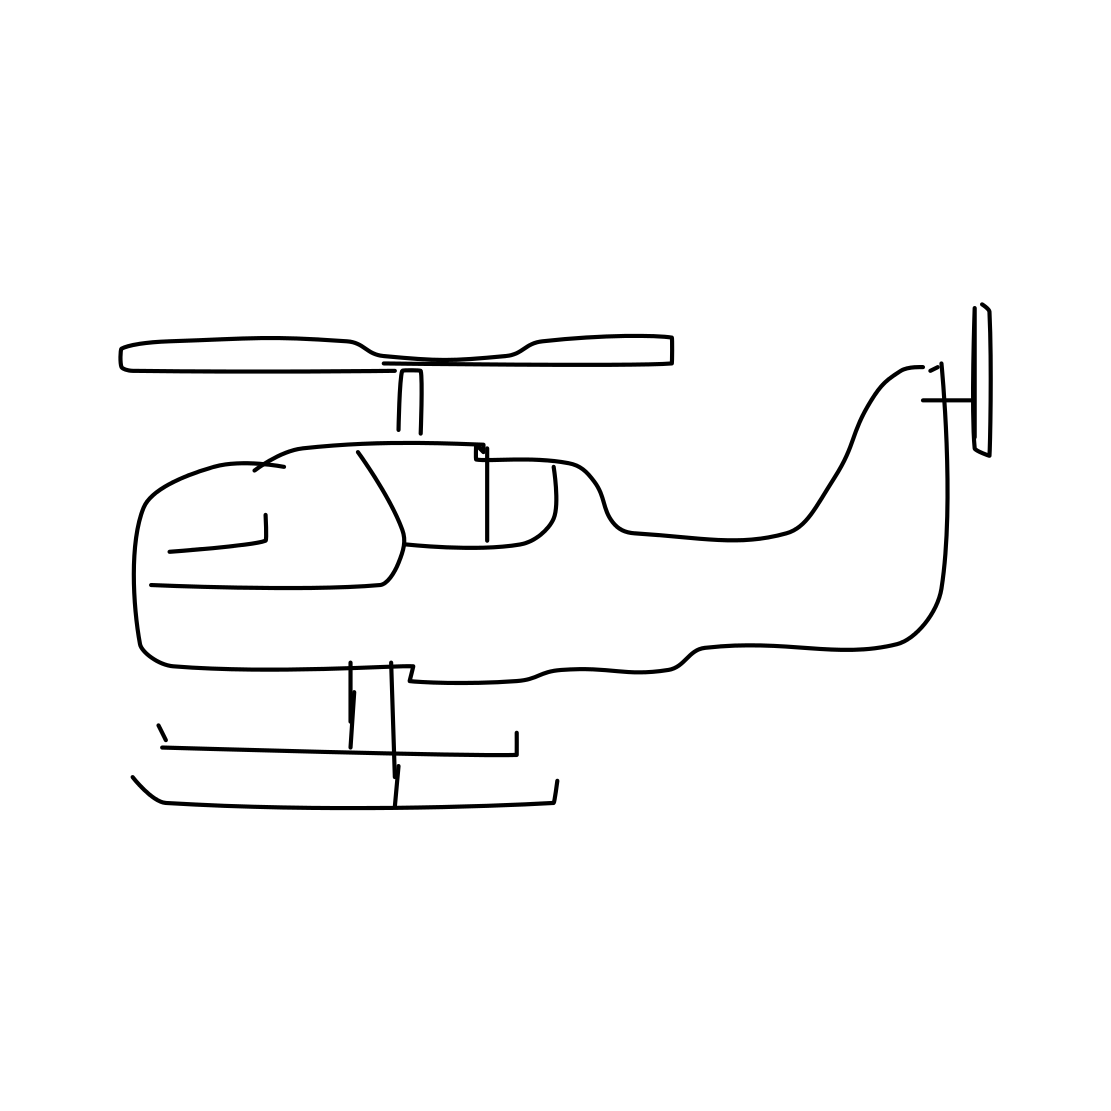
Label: helicopter